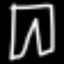
Label: pants